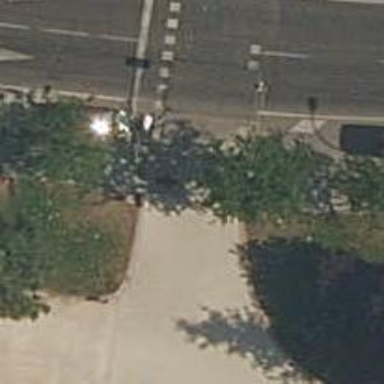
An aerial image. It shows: Footway made of paving stones.